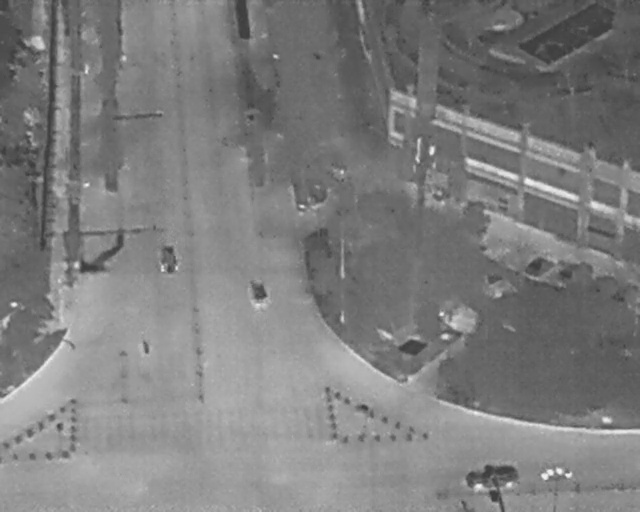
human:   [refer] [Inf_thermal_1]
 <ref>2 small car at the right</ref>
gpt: <box>[[81, 49, 86, 54, 47], [86, 51, 91, 54, 47]]</box>

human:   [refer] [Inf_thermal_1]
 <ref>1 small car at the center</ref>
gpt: <box>[[37, 55, 42, 59, 168]]</box>